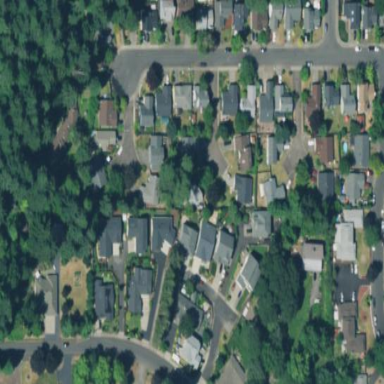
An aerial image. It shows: This residential area consists of single-family homes.